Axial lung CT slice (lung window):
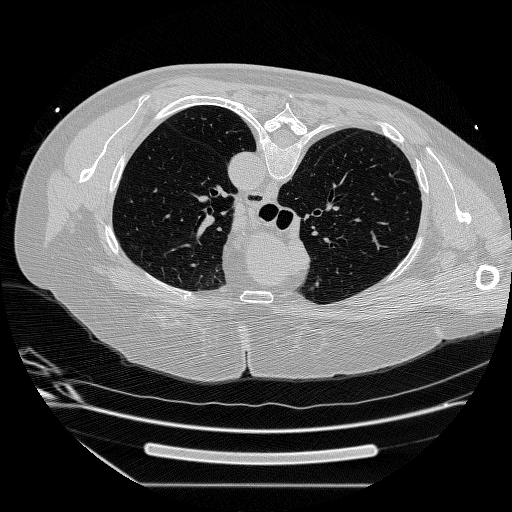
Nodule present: no